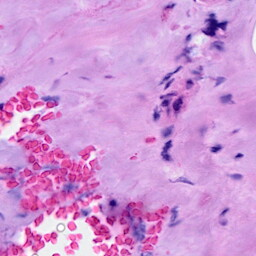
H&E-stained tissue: Breast